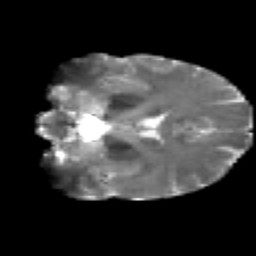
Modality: T2w
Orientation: coronal
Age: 29
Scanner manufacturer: siemens
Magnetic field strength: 3 T
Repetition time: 2.2 s
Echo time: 0.084 s